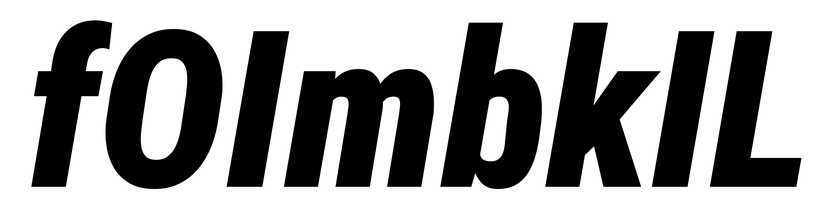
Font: Roboto-Italic_Condensed_Black_Italic